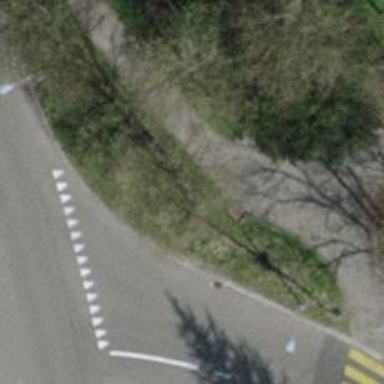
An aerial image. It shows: Avenue lined with trees.